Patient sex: F
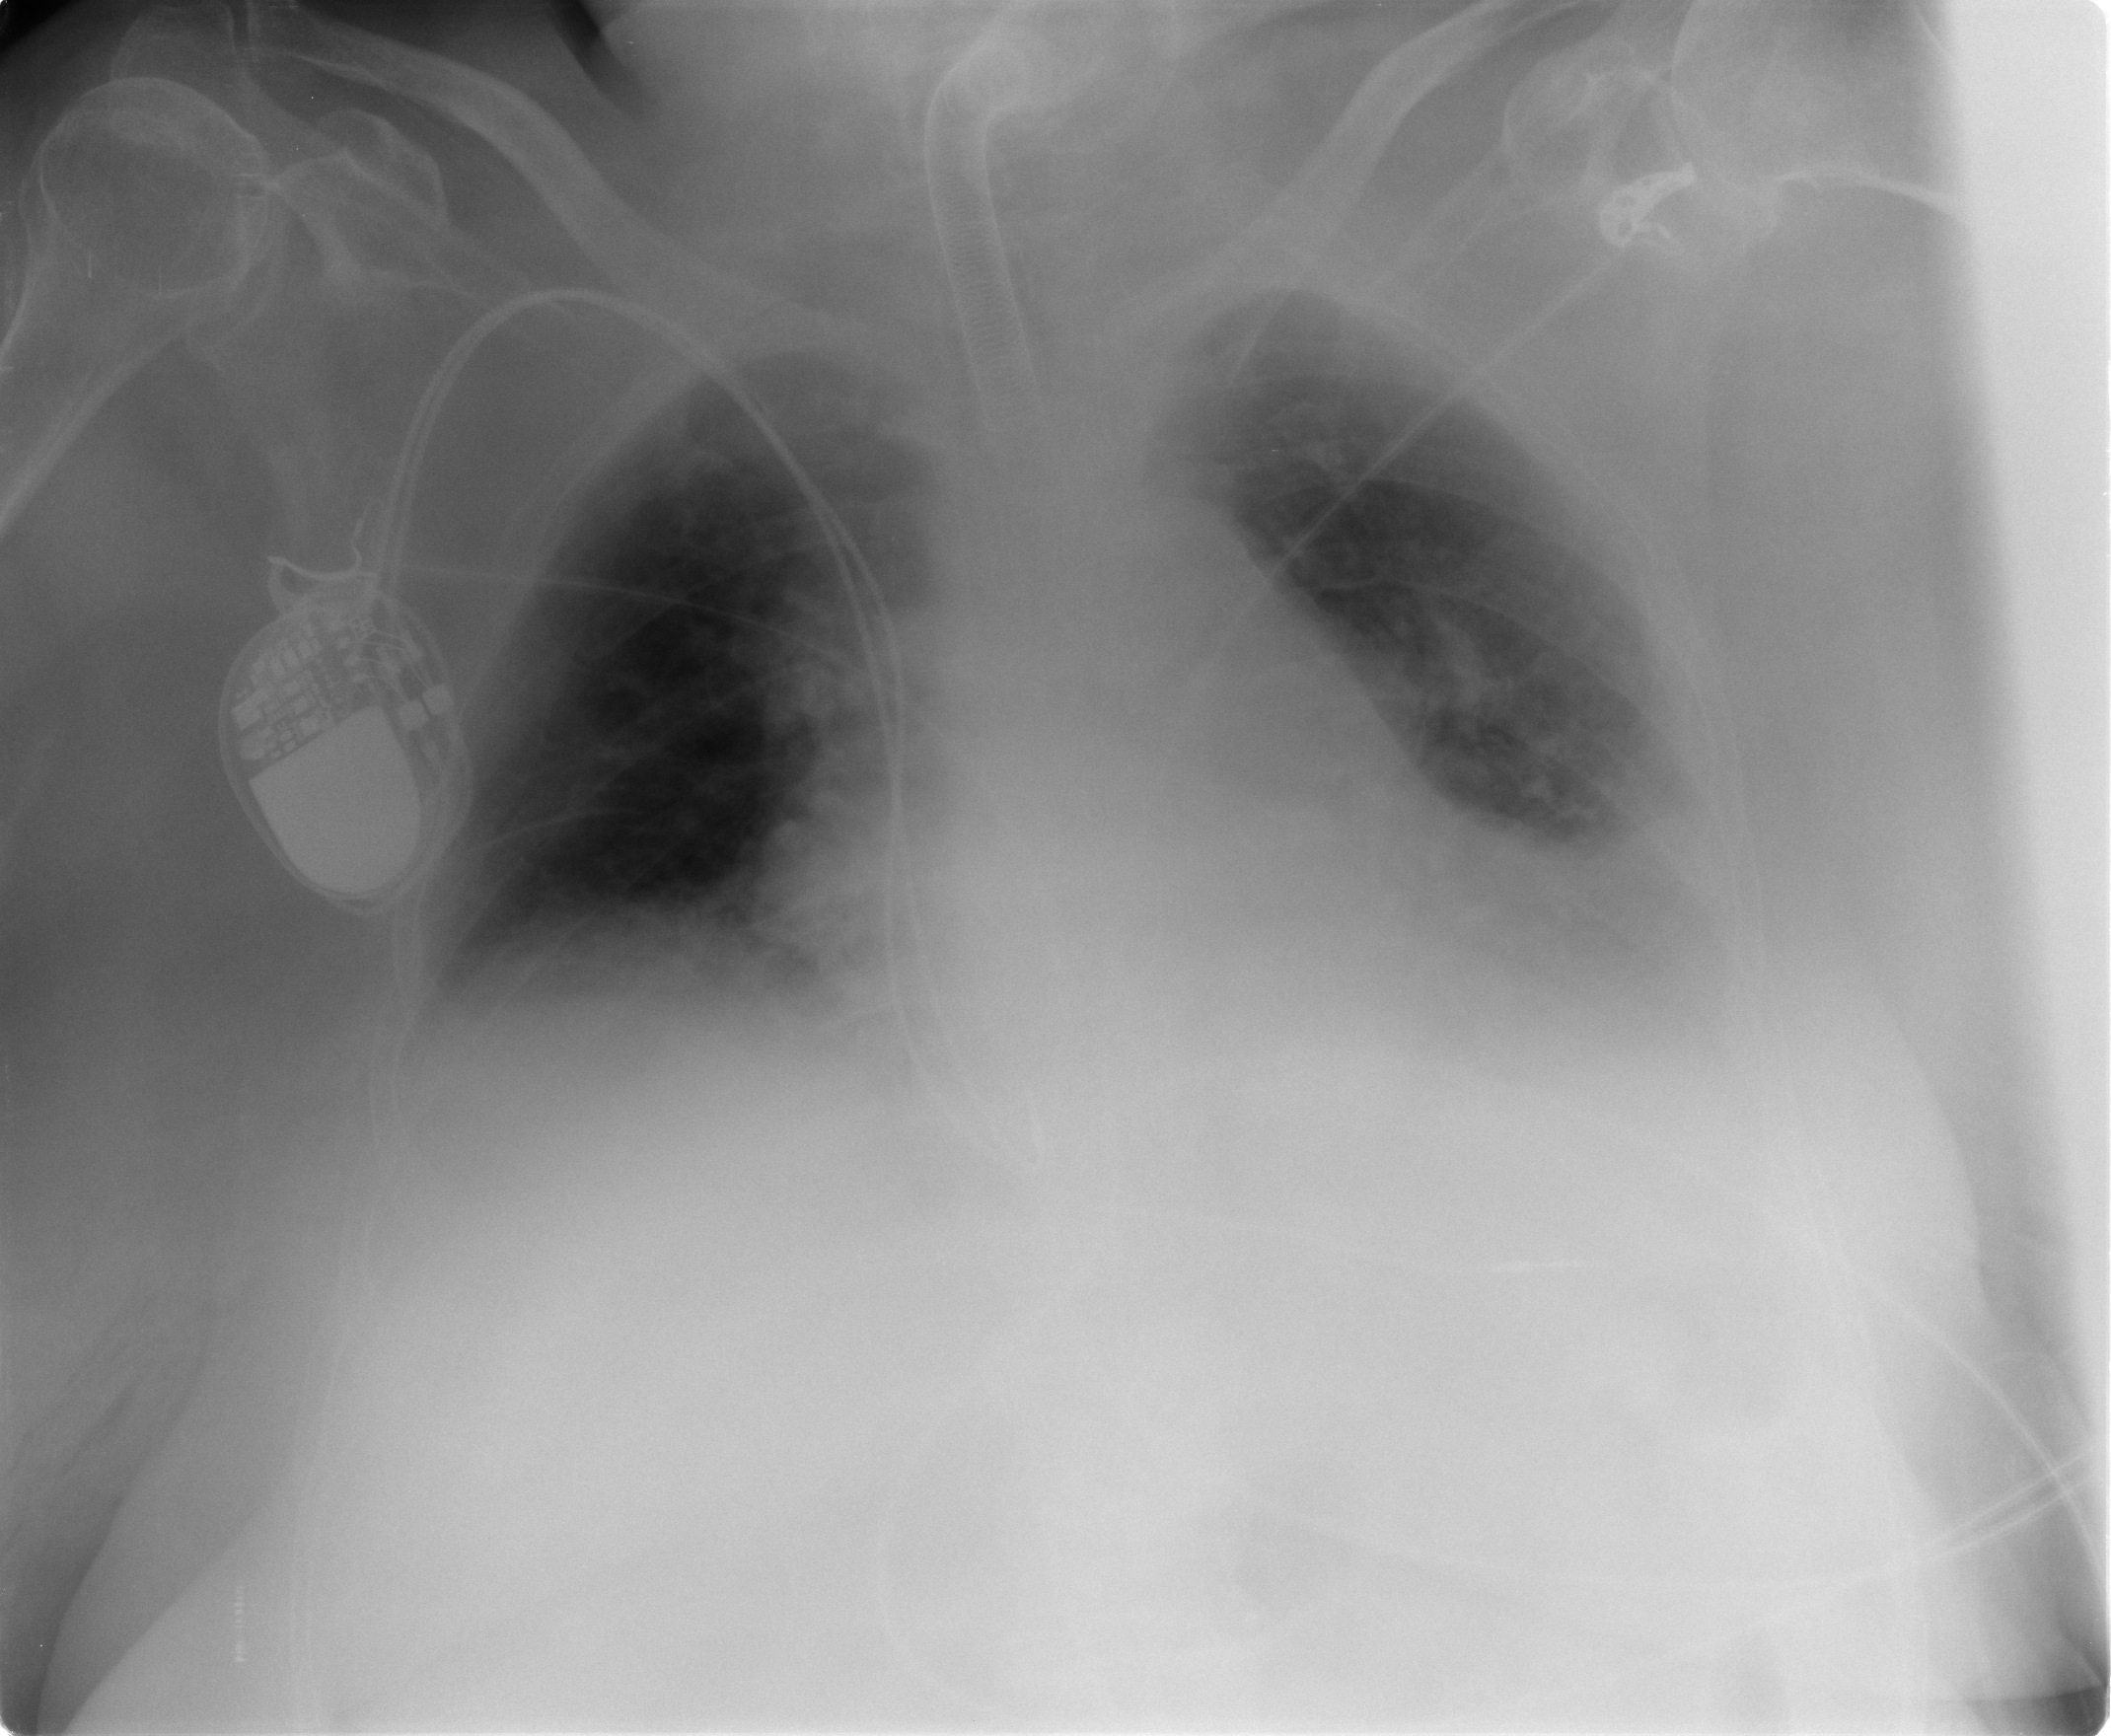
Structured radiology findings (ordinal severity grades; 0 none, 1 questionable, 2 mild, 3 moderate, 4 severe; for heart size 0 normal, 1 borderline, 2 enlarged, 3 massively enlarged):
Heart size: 0
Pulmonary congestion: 2
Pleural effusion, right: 2
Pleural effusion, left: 2
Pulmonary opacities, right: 0
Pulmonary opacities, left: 0
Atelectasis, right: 2
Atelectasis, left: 2